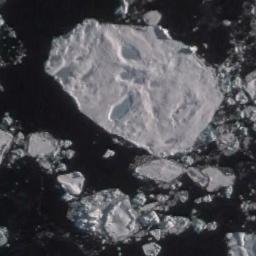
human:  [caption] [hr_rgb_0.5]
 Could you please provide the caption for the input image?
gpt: A large piece of ice and many small pieces of ice floating around it float on the deep blue sea .

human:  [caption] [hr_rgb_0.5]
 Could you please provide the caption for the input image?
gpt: The sea is surrounded by sea ice .

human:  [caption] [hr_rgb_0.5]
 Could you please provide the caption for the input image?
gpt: There is a big ice and many small ice on the dark green sea .

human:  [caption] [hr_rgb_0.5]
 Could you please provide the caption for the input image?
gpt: A large piece of sea ice and a lot of small pieces of sea ice float in the deep blue sea .

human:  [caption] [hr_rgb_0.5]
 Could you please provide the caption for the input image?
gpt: There are some small pieces of sea ice and a larger one .